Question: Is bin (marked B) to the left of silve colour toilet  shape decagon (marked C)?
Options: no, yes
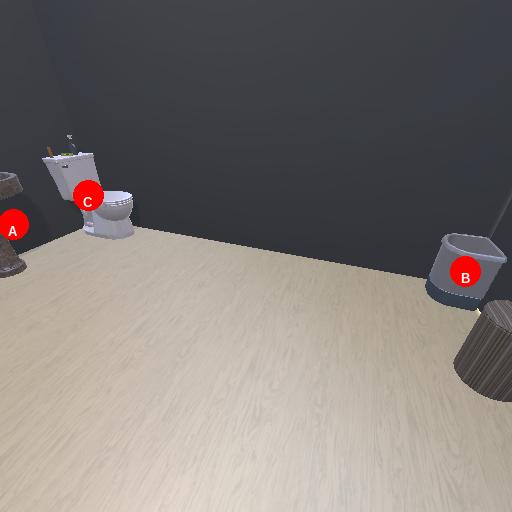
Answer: no